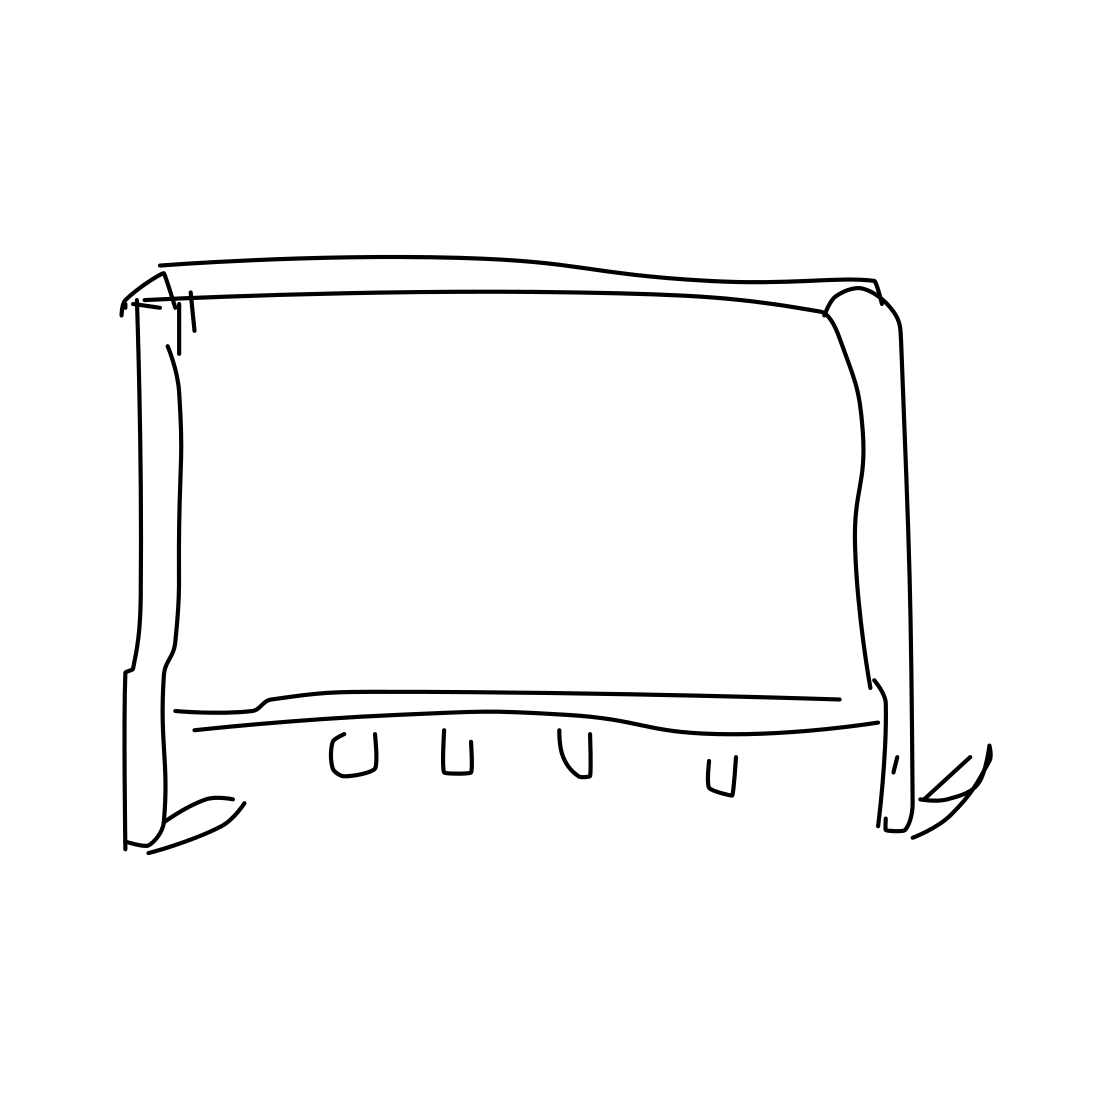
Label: computer monitor